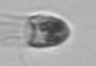
Label: Balanion